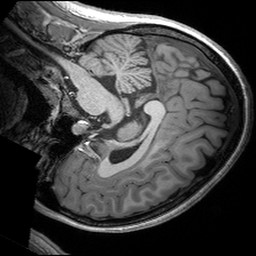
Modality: T1w
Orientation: sagittal
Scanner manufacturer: siemens
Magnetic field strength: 3 T
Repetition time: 2.53 s
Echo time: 0.00299 s